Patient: sex M, age 60
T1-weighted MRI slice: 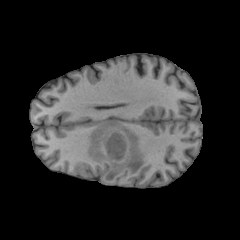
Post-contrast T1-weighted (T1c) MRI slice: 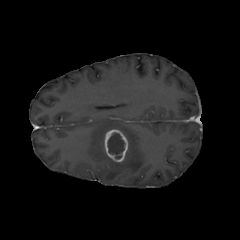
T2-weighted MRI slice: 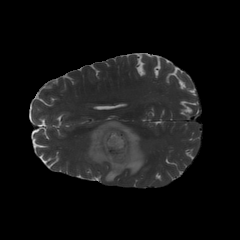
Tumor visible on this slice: yes
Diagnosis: Glioblastoma, IDH-wildtype
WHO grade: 4